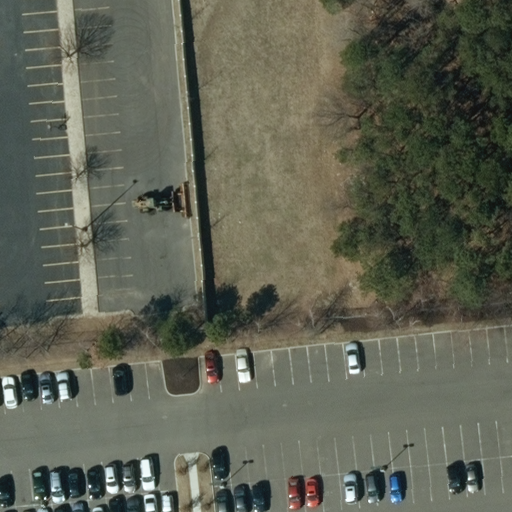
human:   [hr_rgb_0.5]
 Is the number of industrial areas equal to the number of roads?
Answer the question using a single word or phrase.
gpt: no

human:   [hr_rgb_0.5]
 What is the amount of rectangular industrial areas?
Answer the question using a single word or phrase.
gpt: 1

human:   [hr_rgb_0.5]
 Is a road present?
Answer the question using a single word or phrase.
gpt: yes

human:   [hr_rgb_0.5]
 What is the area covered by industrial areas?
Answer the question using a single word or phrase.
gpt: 10623m2

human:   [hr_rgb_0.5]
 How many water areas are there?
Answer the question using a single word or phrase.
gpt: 0

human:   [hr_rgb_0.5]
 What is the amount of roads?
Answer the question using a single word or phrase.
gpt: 2

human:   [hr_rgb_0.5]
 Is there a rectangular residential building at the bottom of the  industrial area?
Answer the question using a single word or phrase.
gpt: no

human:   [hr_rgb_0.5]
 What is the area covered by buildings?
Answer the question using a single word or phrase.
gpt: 0m2

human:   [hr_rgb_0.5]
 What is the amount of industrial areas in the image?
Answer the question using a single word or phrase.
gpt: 1

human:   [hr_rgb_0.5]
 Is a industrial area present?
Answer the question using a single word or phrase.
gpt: yes

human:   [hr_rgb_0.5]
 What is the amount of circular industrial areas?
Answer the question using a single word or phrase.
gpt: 0

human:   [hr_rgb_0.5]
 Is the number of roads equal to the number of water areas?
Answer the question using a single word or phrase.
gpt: no

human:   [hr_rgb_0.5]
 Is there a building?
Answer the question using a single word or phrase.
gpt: no

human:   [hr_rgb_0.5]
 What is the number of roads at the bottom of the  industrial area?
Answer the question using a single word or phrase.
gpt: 2

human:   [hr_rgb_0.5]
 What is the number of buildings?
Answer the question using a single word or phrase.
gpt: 0

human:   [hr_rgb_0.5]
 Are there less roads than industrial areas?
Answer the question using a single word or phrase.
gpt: no

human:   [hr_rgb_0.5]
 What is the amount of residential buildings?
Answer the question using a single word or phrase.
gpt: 0

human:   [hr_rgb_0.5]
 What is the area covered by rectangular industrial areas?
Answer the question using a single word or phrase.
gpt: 10623m2

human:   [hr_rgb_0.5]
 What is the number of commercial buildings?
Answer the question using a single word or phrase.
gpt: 0

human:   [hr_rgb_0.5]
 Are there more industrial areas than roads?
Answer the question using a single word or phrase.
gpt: no

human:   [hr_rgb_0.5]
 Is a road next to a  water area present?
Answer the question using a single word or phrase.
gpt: no

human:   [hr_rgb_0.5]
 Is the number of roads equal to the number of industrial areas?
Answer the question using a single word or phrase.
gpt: no

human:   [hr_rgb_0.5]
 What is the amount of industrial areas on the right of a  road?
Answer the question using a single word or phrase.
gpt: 0

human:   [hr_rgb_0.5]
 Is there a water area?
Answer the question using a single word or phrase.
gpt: no

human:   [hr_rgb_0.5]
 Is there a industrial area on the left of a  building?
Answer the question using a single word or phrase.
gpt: no

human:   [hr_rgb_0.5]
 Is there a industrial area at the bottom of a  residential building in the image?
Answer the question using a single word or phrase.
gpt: no

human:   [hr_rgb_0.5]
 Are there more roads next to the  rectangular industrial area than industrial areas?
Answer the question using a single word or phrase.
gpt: yes

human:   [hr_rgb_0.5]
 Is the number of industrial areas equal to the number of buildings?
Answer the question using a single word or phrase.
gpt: no

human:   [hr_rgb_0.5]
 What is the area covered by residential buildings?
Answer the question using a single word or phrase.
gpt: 0m2

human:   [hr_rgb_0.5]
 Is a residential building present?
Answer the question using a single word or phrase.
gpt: no

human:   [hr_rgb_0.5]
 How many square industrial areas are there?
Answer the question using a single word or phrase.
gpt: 0

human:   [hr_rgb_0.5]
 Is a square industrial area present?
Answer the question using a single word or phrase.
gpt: no

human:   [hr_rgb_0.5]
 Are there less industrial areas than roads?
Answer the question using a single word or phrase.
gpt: yes

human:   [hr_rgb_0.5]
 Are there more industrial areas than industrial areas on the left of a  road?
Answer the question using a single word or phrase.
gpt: no

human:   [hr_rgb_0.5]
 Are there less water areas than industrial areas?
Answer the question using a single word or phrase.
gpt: yes

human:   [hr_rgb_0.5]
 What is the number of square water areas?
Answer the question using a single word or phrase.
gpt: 0

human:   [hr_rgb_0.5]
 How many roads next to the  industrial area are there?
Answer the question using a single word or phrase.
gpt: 2

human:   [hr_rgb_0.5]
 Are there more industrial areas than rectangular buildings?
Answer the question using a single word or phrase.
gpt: yes

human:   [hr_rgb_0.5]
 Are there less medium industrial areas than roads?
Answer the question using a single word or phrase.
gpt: yes

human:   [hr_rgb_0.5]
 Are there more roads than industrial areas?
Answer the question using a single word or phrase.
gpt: yes

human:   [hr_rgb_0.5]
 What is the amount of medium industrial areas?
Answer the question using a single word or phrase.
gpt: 0

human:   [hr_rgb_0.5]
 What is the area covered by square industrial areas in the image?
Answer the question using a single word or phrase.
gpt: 0m2

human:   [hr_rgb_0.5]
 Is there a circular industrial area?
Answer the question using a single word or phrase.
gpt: no

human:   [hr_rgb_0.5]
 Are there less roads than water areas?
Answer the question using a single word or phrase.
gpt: no

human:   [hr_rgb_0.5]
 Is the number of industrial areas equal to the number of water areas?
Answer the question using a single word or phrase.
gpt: no

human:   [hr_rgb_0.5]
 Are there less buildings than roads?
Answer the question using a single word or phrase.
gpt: yes

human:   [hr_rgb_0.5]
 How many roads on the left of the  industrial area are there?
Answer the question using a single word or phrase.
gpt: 0

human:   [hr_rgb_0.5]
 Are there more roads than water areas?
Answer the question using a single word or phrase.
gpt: yes

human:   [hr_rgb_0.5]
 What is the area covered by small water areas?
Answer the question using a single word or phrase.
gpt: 0m2

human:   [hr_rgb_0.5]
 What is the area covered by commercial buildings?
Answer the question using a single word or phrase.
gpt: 0m2

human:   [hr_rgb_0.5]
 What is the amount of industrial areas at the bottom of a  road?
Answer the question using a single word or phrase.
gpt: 0

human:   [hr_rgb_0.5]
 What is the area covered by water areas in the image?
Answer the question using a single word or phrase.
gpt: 0m2

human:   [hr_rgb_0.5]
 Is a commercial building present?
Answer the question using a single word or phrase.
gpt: no

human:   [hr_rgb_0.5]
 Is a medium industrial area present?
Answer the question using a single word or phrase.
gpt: no

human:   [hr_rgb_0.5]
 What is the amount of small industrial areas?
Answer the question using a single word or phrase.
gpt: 0

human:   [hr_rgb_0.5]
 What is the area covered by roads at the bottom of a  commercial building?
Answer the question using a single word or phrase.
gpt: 0m2

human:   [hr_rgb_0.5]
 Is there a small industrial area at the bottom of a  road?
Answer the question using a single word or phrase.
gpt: no

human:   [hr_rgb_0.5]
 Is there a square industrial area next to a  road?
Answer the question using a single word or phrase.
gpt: no

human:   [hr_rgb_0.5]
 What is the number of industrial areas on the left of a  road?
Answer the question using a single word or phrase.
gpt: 1

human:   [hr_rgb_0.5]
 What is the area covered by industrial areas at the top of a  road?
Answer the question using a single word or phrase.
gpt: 10623m2

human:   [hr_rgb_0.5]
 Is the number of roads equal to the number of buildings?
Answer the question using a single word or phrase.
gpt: no

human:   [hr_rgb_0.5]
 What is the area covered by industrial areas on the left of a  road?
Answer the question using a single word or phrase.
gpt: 10623m2

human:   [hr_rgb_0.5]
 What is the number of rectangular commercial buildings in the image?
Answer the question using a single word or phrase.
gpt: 0

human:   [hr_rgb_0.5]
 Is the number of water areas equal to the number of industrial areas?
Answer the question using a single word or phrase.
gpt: no